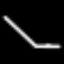
Label: chair